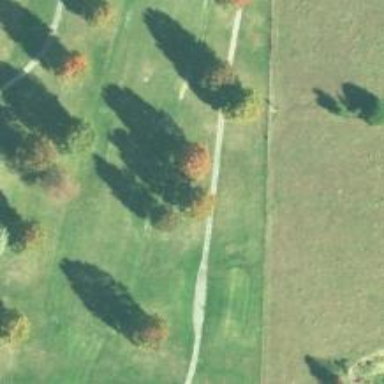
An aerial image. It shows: View of golf hole.